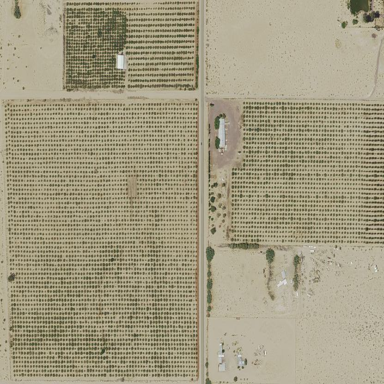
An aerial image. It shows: Orchard filled with pistachio trees.